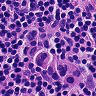
Metastatic tissue present: yes